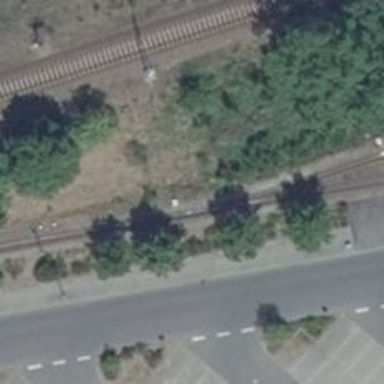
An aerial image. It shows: Railway switch.